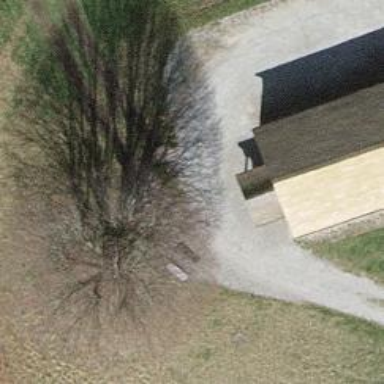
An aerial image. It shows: Bench.